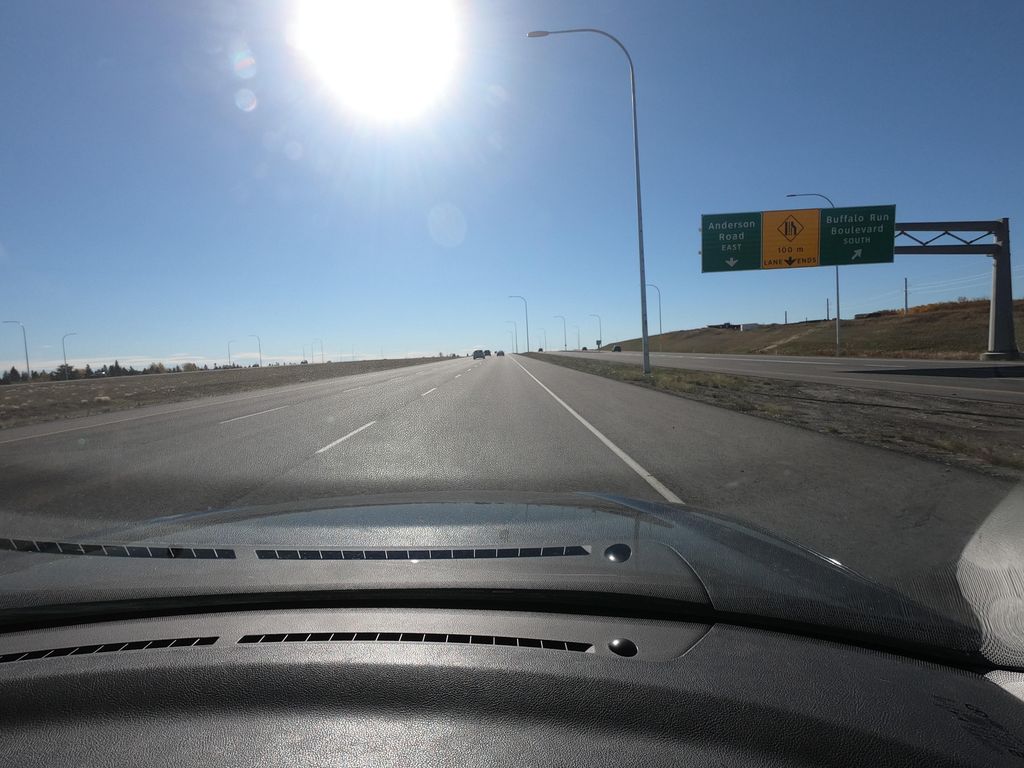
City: calgary